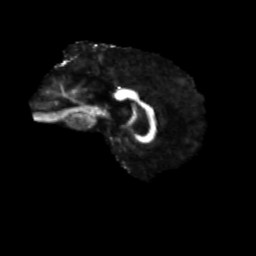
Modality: FA
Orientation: sagittal
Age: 68
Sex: male
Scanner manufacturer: siemens
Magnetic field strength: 3 T
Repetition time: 4.71 s
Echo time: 0.0906 s